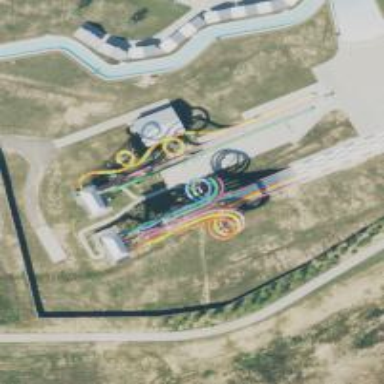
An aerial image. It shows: Water slide attraction.